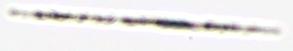
Label: Rhizosolenia